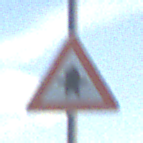
Verkehrszeichen: Vorfahrt
Umgebung: Outdoor, RoadRail
Tageszeit: SunriseSunset
Wetter: PartlyCloudy
Licht: Natural
Jahreszeit: NotSpecified
Kontrast: LowContrast